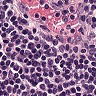
Metastatic tissue present: no